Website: macys
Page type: billing-address
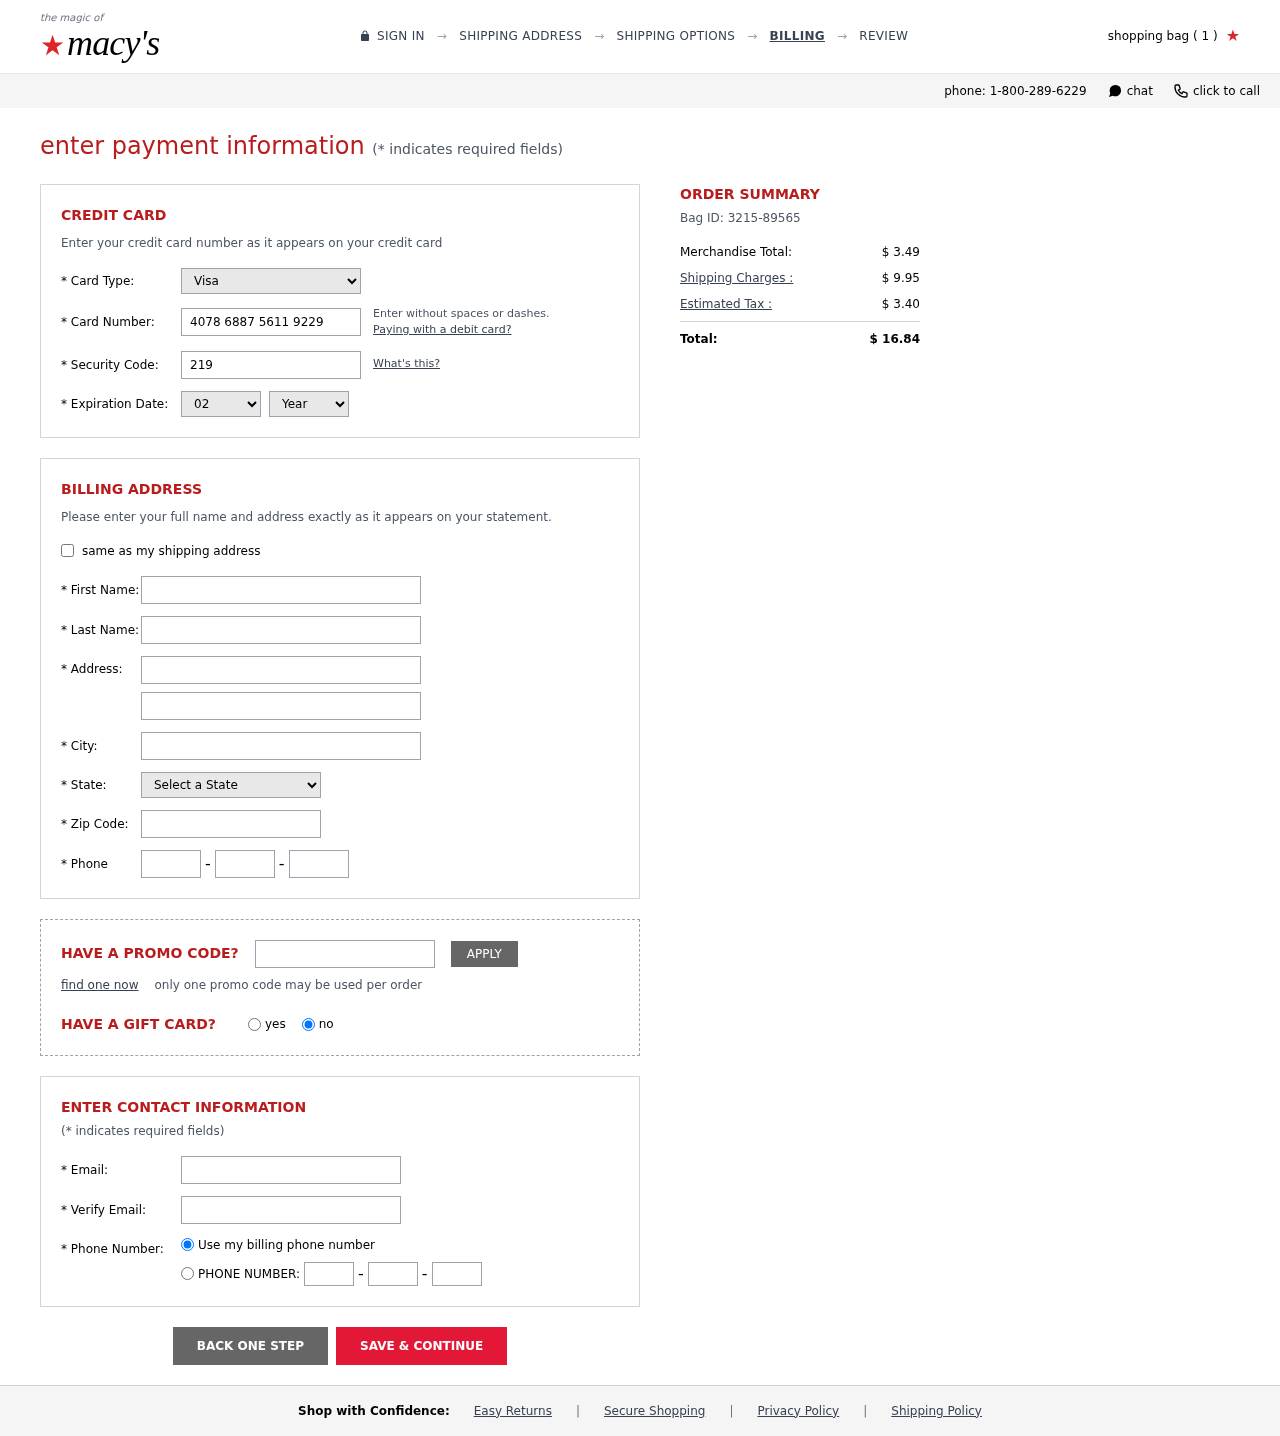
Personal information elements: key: PII_CARD_CVV
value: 219
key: PII_CARD_EXPIRY_MONTH
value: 02
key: PII_CARD_EXPIRY_YEAR
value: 29
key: PII_CARD_NUMBER
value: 4078 6887 5611 9229
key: PII_CARD_TYPE
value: Visa
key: PII_CITY
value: West Ninamouth
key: PII_EMAIL
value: jillhunt@gmail.com
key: PII_FIRSTNAME
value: Jill
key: PII_LASTNAME
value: Hunt
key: PII_PHONE_AREA
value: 628
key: PII_PHONE_PREFIX
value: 805
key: PII_PHONE_SUFFIX
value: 6929
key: PII_POSTCODE
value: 19467
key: PII_STATE_ABBR
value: HI
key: PII_STREET
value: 360 Kimberly Lane Suite 133
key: PII_STREET2
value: Apt. 725
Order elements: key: ORDER_NUM_ITEMS
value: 1
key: ORDER_ID
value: Bag ID: 3215-89565
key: ORDER_SUBTOTAL
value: $ 3.49
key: ORDER_SHIPPING_COST
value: $ 9.95
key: ORDER_TAX
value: $ 3.40
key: ORDER_TOTAL
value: $ 16.84